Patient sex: M
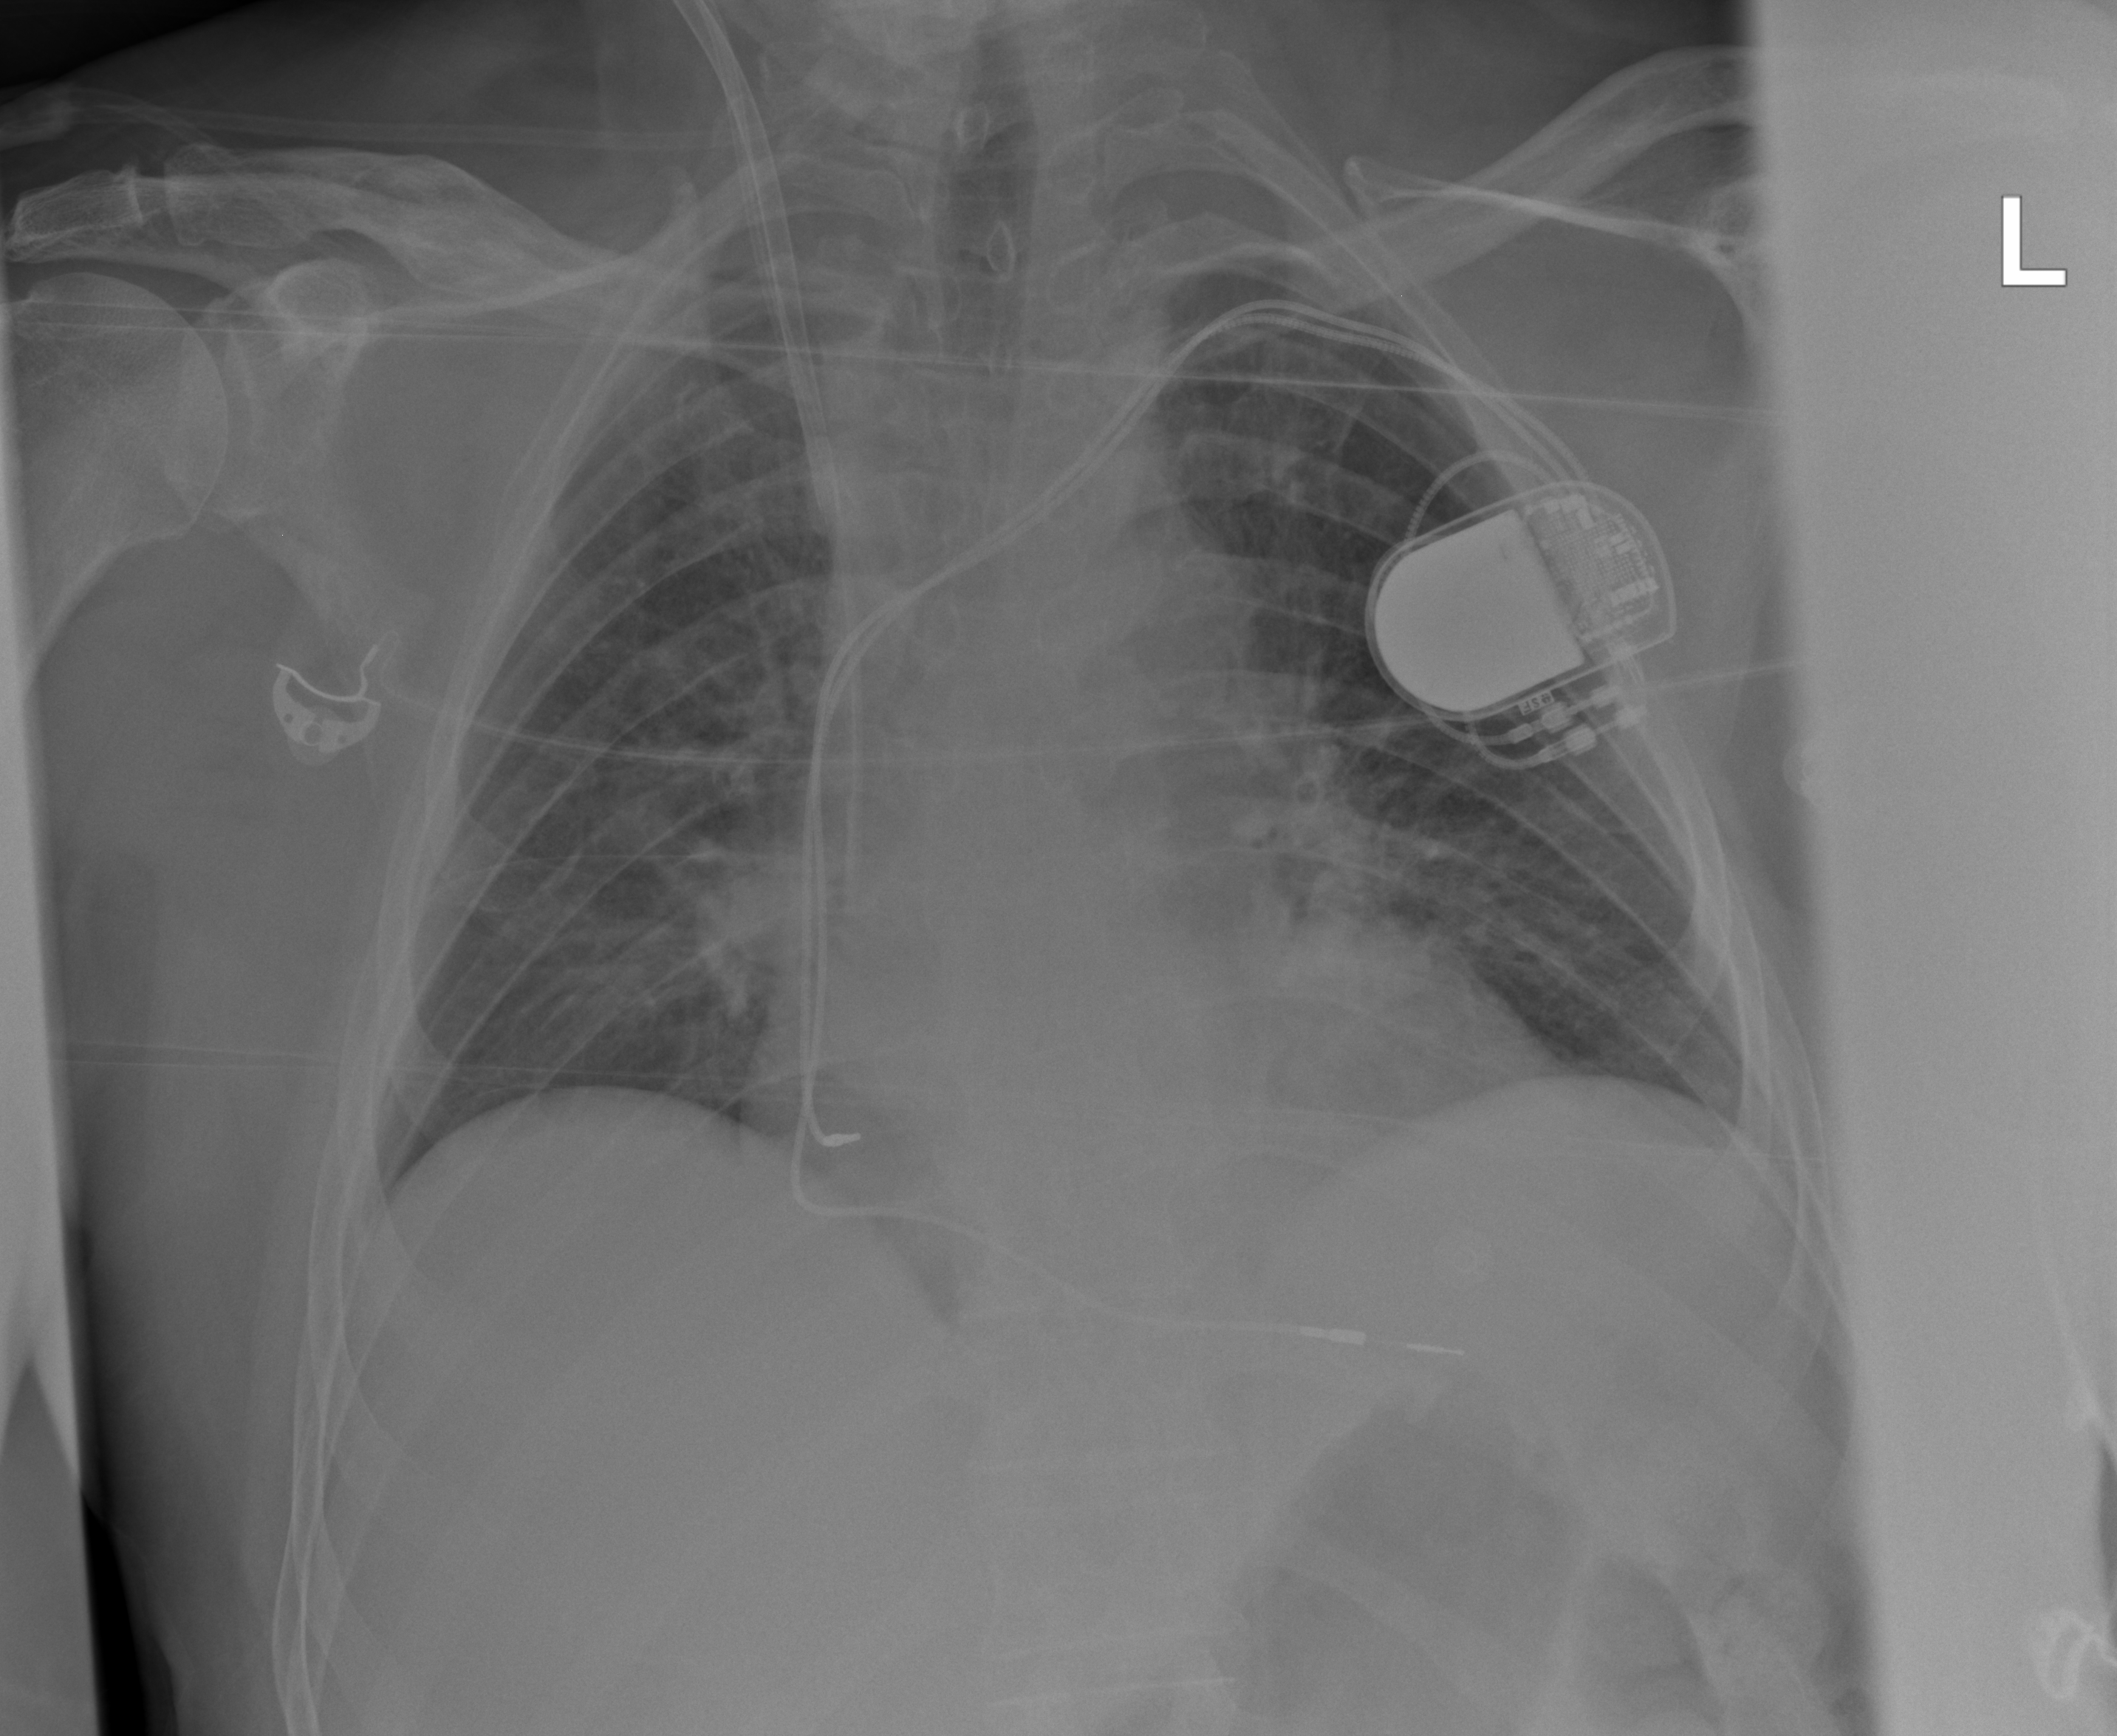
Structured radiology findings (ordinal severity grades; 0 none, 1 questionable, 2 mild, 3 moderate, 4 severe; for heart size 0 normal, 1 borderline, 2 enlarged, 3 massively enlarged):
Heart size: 0
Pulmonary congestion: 2
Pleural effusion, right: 0
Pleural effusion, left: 0
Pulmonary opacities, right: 0
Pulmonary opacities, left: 0
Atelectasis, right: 0
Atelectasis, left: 0